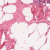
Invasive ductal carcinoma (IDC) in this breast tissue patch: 0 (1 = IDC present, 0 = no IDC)